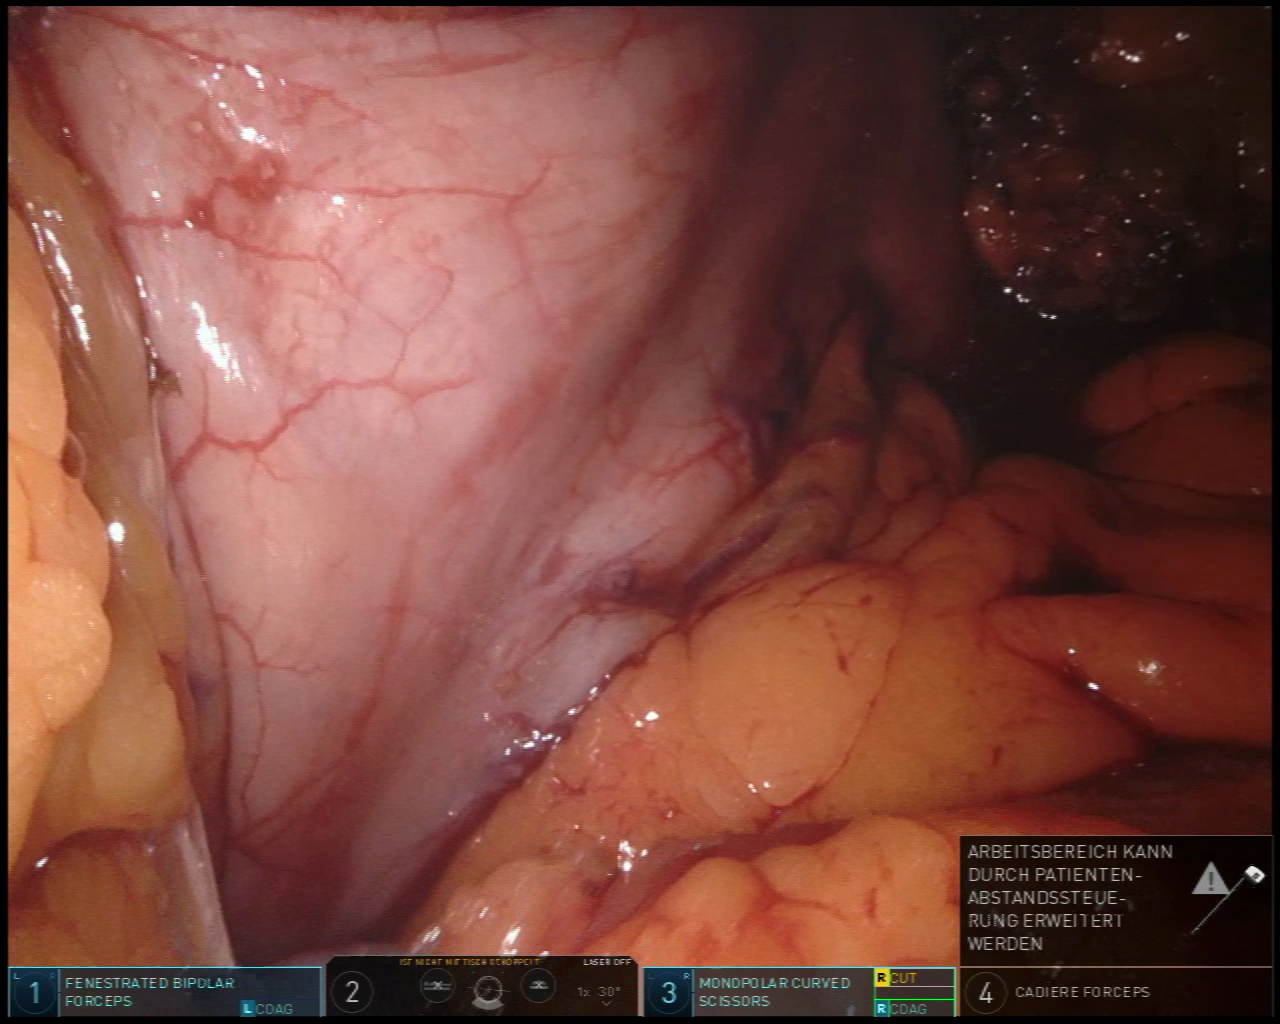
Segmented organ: stomach
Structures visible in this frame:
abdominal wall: no
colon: no
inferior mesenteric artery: no
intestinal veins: no
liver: no
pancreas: no
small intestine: no
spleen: no
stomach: yes
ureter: no
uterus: no
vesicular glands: no